Question: Have an odd issue with the datepicker jumping a month on me. You can see what is happening in the jfiddle below.
Is this something I'm doing in code? It's happening in all of my browsers, IE, Firefox and Chrome.

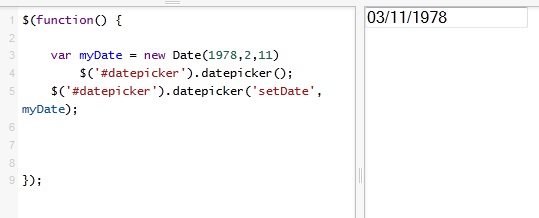
Answer: The months in a Date are 0 based. January is 0, December is 11.
<URL>